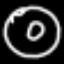
Label: donut